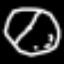
Label: clock